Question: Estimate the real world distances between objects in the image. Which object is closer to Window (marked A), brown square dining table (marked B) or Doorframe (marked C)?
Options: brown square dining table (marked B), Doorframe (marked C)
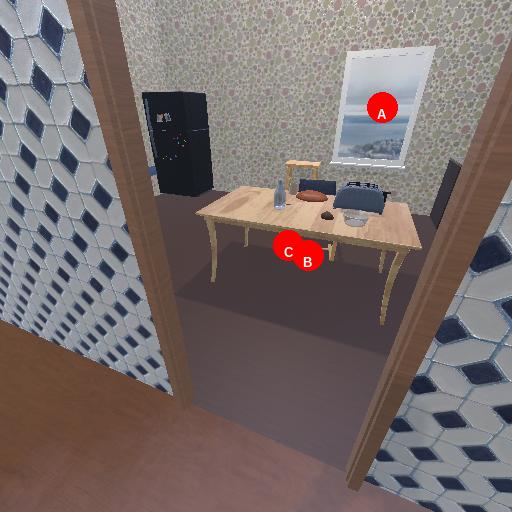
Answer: brown square dining table (marked B)